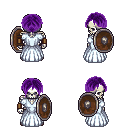
a pixel art fantasy rpg character, male body template, skeleton, underdress, metal pants, purple parted hairstyle, leather bracers, maroon shoes, shield, four views (front, back, left, right), 2x2 character sprite sheet, small pixel art, hard edges, no anti-aliasing